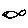
Label: fish